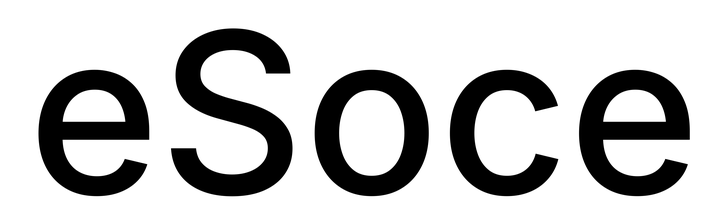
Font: Inter_Medium